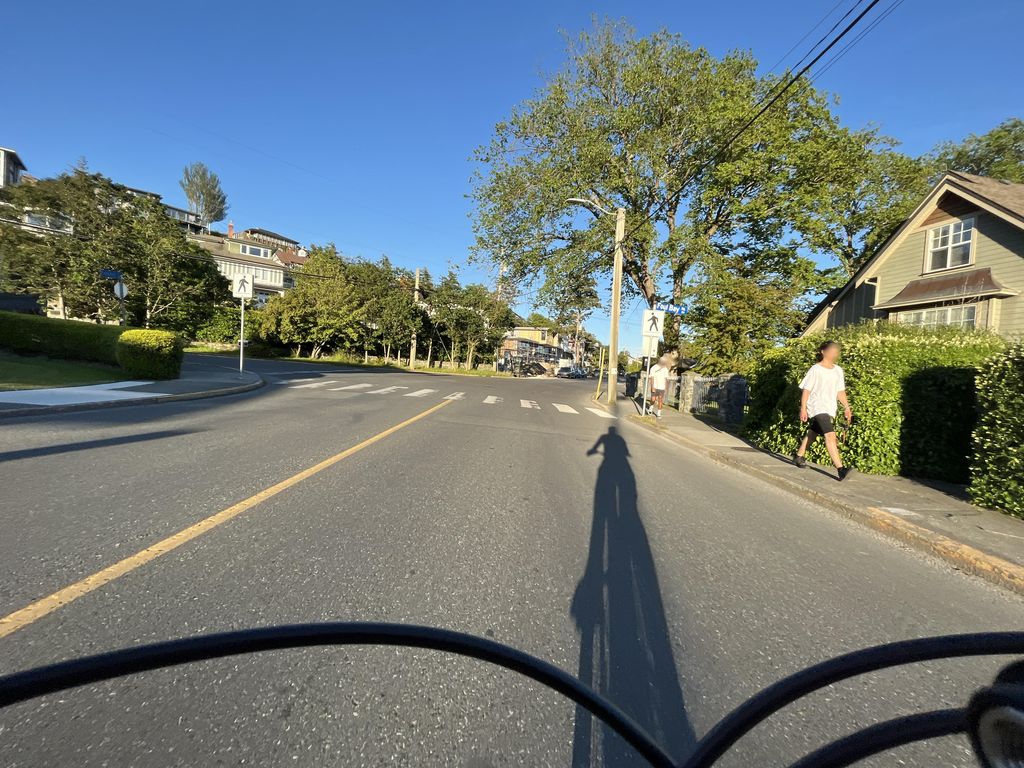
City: victoria